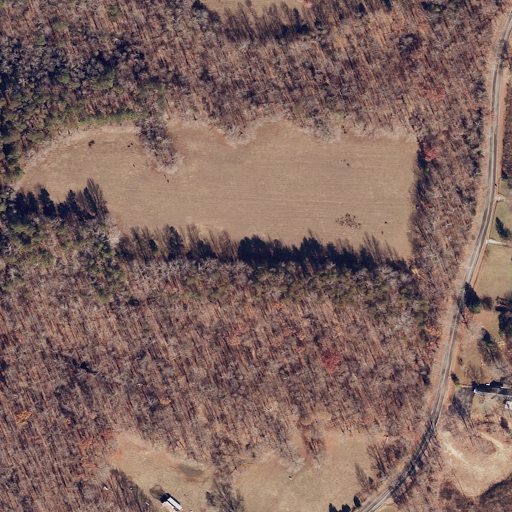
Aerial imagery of mountain in Alabama named Nat Mountain containing deciduous forest, pasture, open development, mixed forest, grassland, and evergreen forest